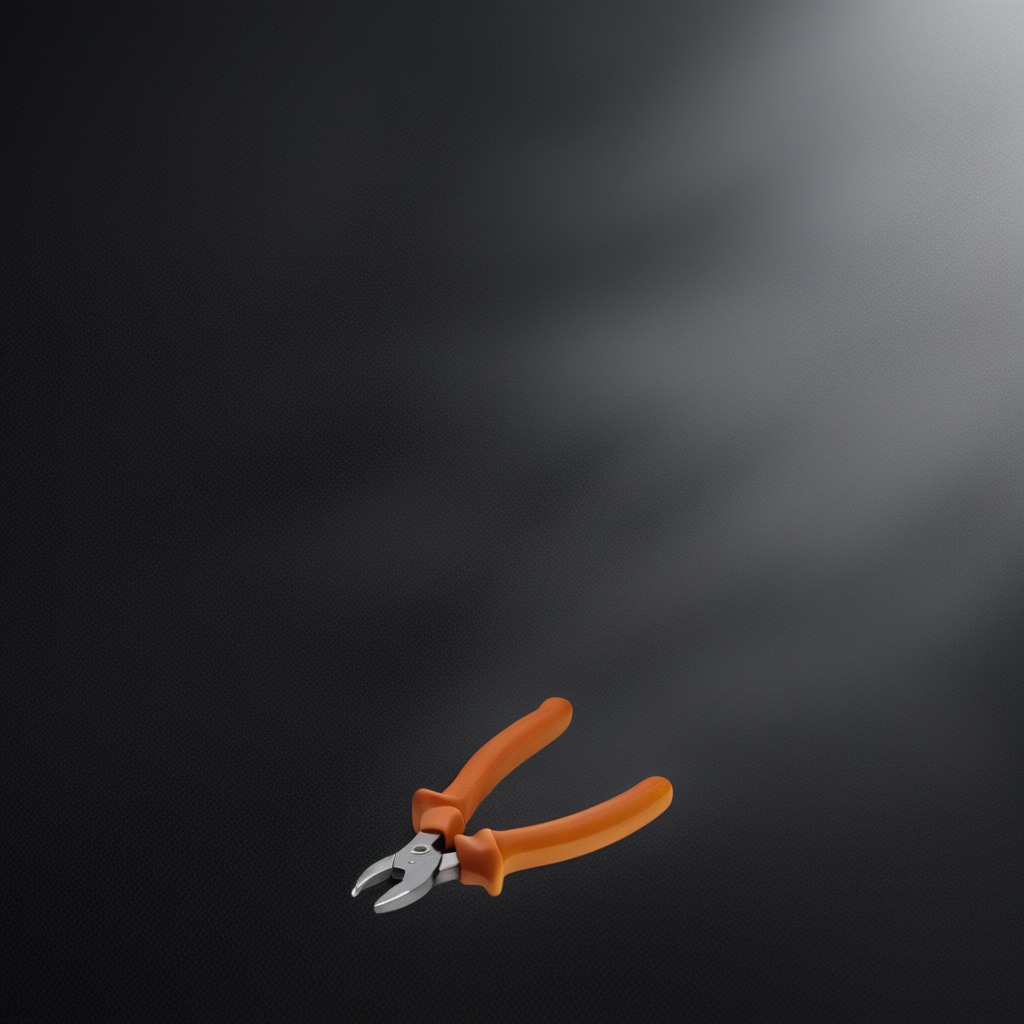
A plier is lying on the clean granite tabletop.